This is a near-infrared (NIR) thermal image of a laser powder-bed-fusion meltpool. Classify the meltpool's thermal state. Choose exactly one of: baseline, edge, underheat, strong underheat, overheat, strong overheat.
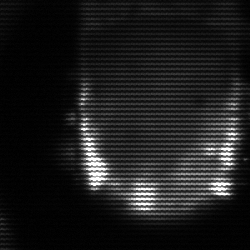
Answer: baseline